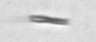
Label: fiber